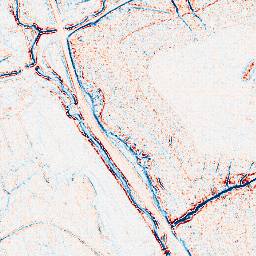
Category: edge_preserving
Decomposition family: bilateral
Decomposition parameters: d: 5
sigma_color: 25
sigma_space: 50
Upsampling method: sinc_blackman
Upsampling parameters: scale: 2
kernel_size: 4
Upsampling scale: 2